Field crop: maize
Growth stage: 1
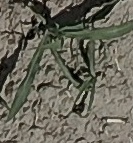
Species: sorghum